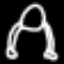
Label: frog